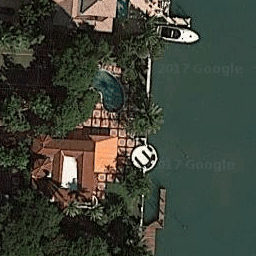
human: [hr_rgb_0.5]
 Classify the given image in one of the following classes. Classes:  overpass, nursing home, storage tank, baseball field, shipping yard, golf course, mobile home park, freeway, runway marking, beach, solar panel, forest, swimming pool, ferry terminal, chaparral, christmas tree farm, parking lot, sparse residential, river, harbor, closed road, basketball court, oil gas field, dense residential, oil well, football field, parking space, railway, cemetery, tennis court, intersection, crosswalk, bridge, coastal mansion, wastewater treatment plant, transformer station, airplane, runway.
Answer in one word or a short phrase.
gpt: coastal mansion